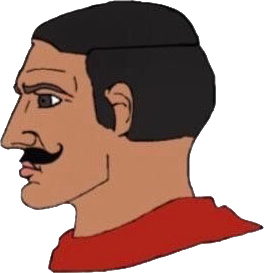
Label: 4_Yes_Chad